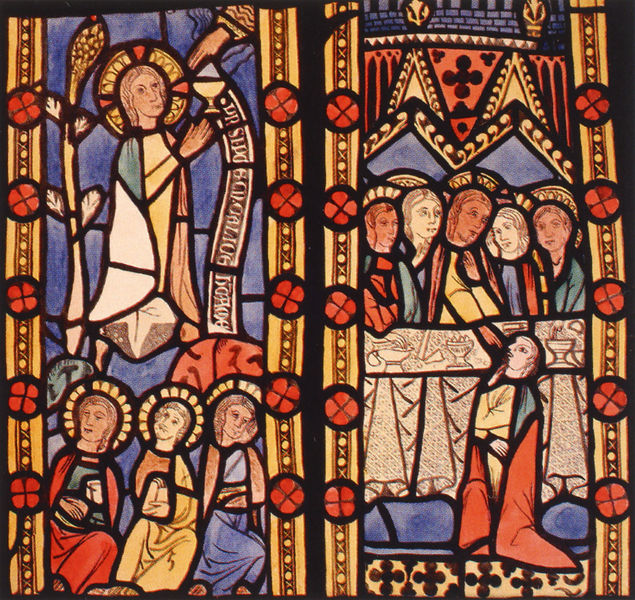
Titel: Christologischer Zyklus aus dem Altenberger Chorachsenfenster
Institution: Braunfels, Sammlung Schloss Solms-Braunfels
Schlagwörter: gott, blumen, fenster, glas, kirche, kelch, banner, wein, brot, scheibe, mosaik, jesus, segen, heiliger, heilige, abendmahl, kirchenfenster, evangelisten, bleiverglasung, laein, butglas